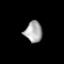
Tissue: lung
Cell type: Others
Senescence score: 0.2355
Nuclear area (px): 362
Mean DAPI intensity: 166.436